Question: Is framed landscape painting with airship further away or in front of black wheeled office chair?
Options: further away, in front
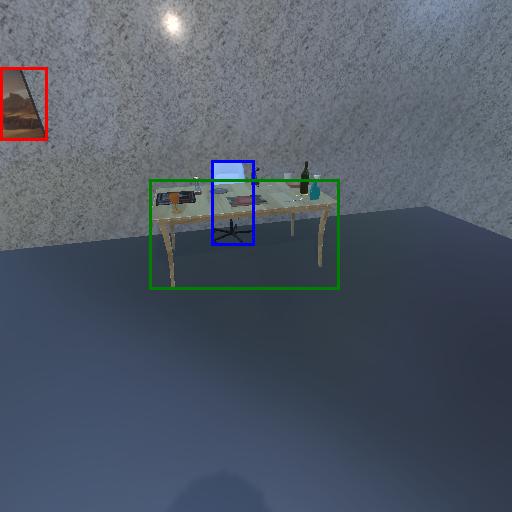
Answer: further away